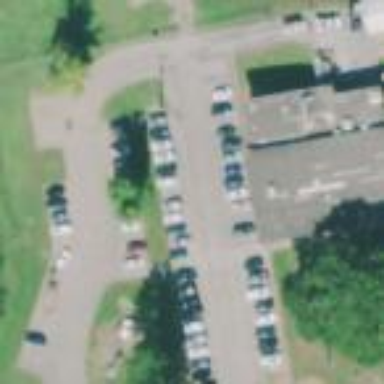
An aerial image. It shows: Parking area.